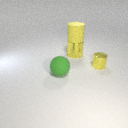
large yellow metal cylinder to the left of small yellow metal cylinder